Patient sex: M
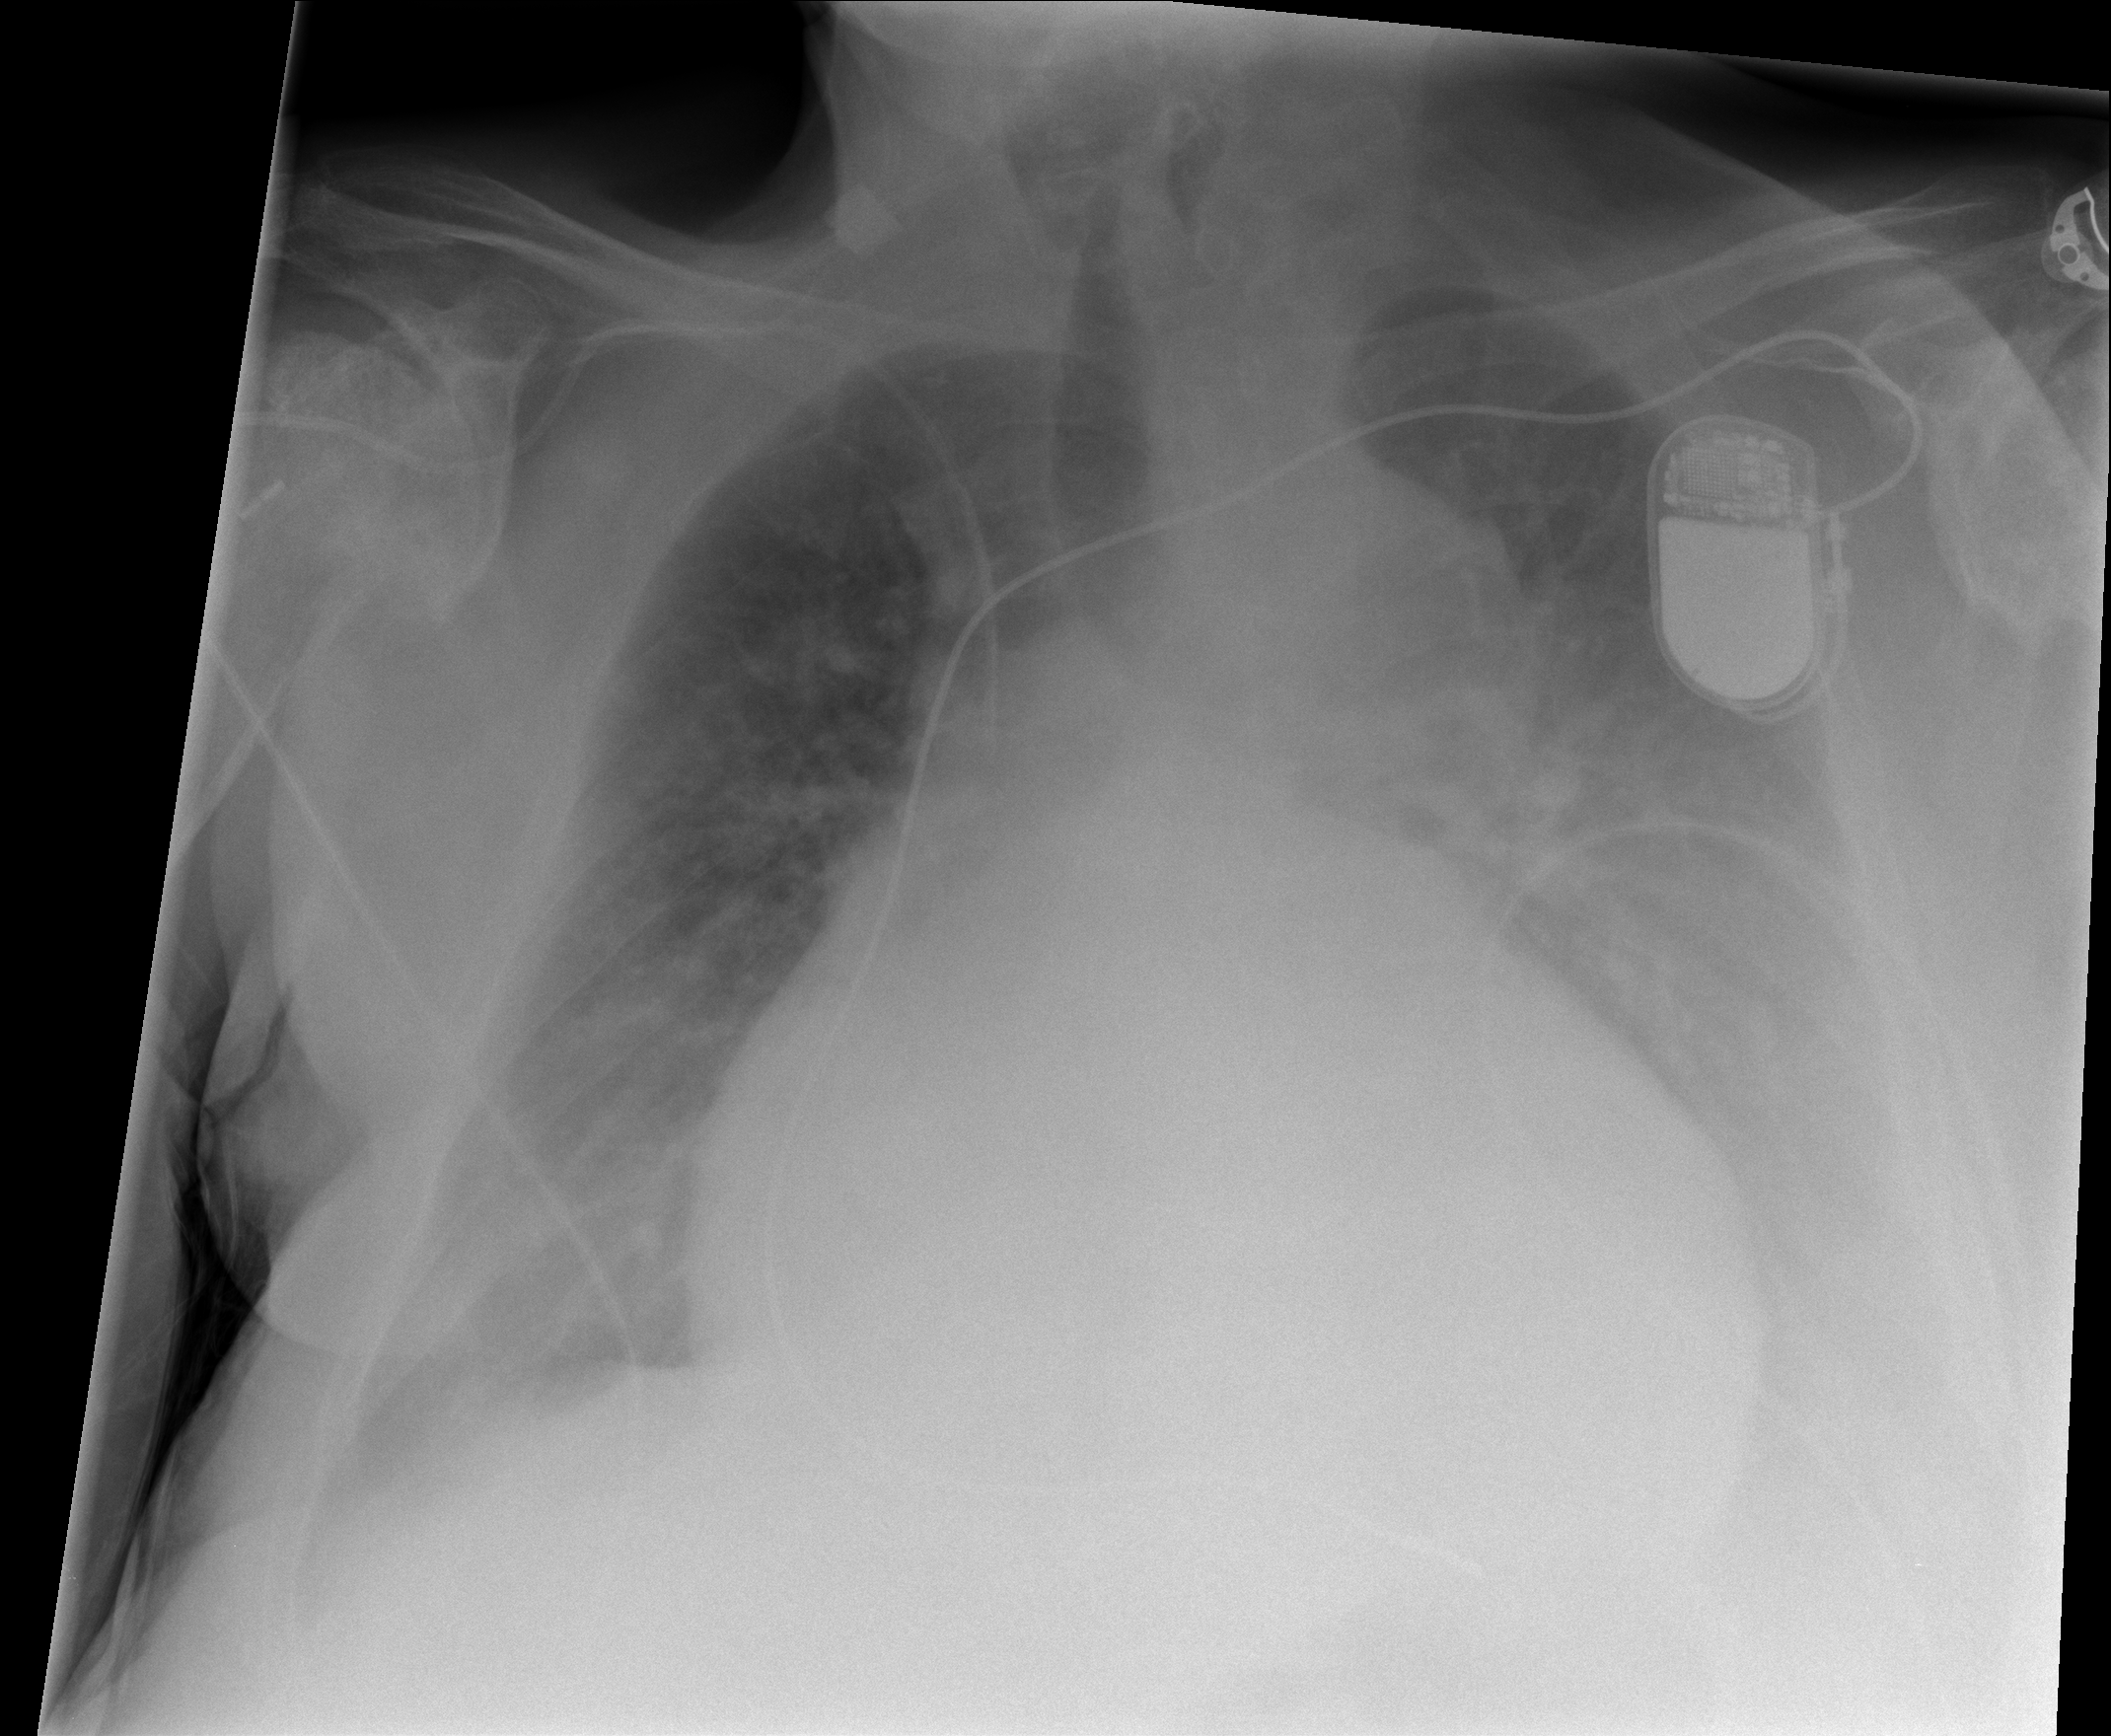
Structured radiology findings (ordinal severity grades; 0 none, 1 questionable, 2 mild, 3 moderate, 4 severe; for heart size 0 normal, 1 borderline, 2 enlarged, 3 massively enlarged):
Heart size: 3
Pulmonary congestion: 2
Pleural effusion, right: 2
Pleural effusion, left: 3
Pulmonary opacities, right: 0
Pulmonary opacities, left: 0
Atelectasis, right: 2
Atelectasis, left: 3